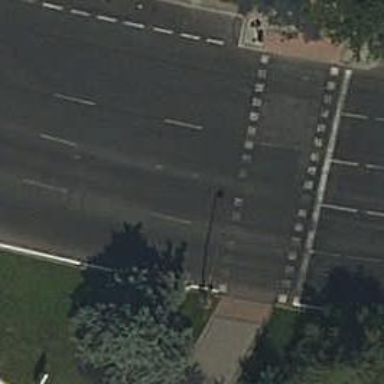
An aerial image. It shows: Road crossing with traffic signals.